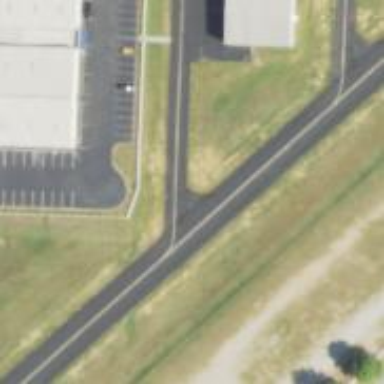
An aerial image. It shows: Image of taxiway at airport.